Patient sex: M
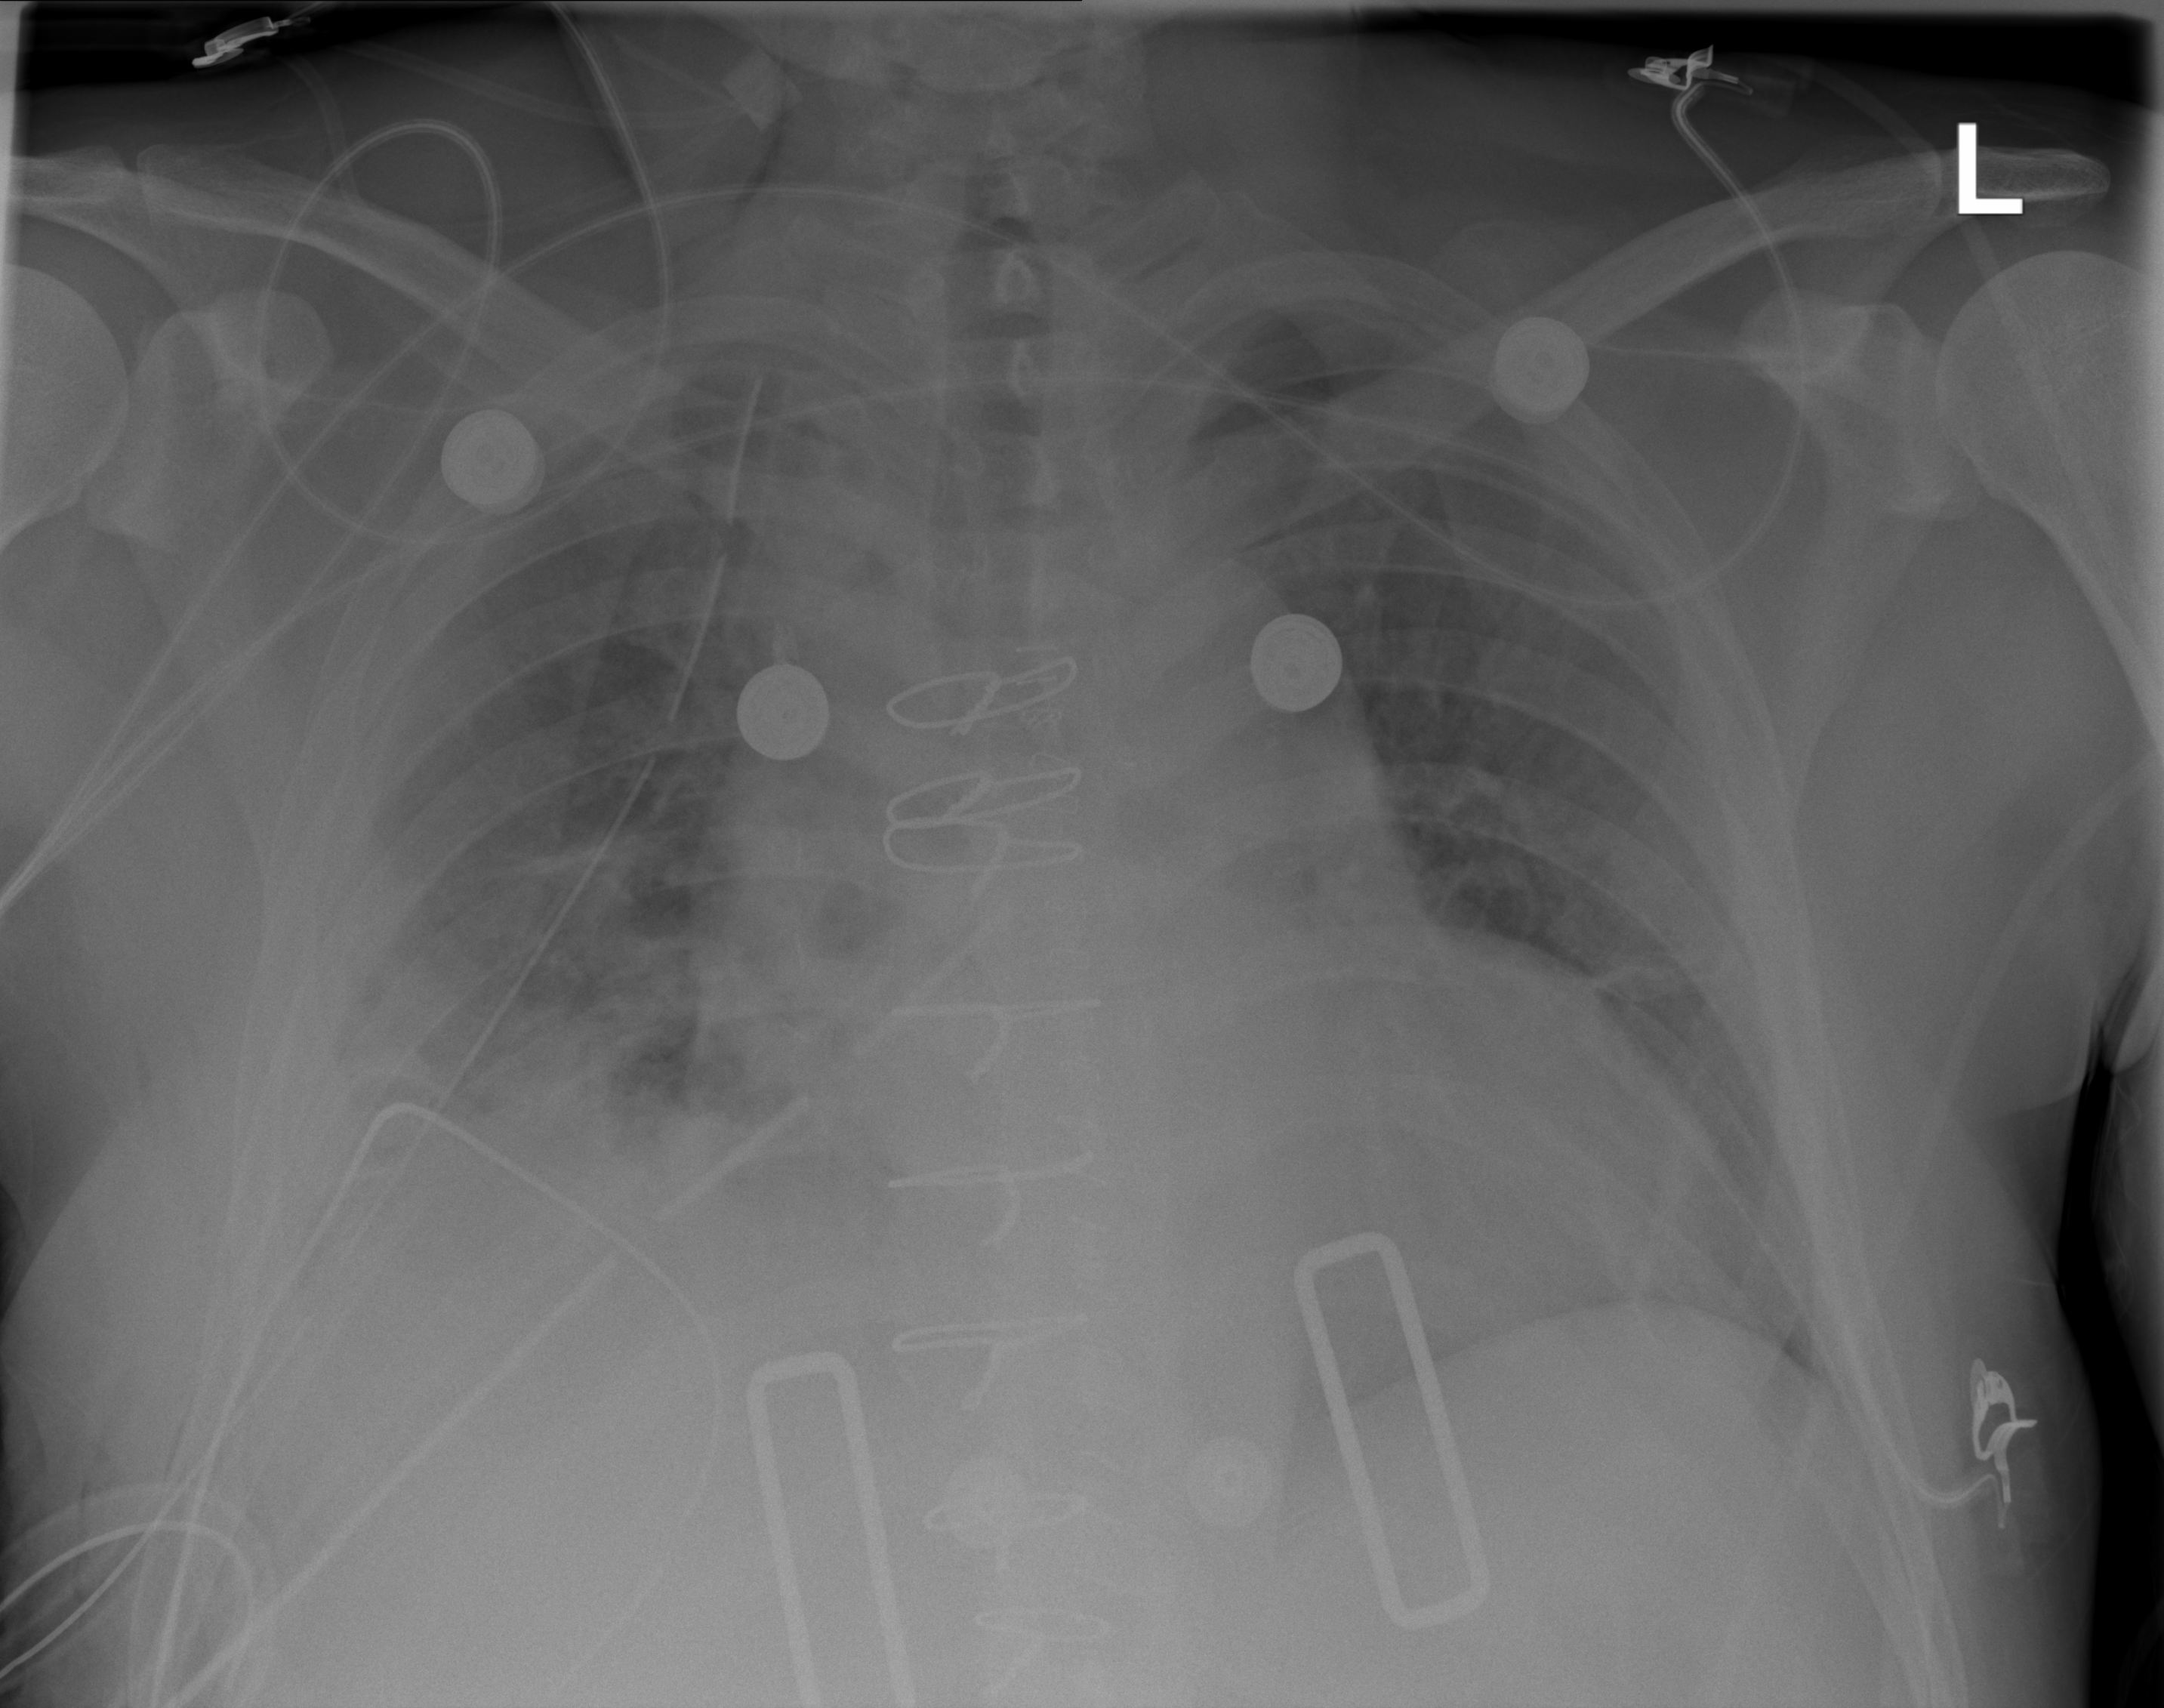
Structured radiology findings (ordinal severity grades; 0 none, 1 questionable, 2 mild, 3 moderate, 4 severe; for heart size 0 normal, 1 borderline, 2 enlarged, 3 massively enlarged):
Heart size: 2
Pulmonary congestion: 2
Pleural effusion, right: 2
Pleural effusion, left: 0
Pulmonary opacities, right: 2
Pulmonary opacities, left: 2
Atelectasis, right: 3
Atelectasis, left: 2